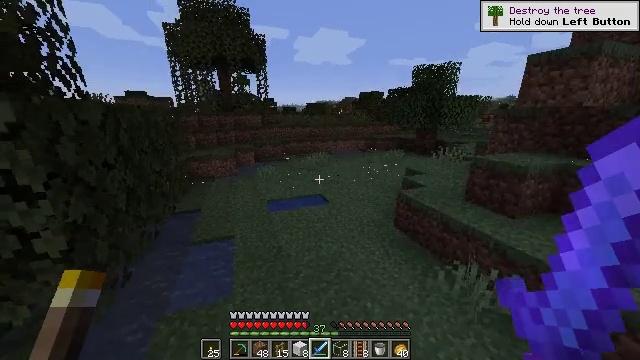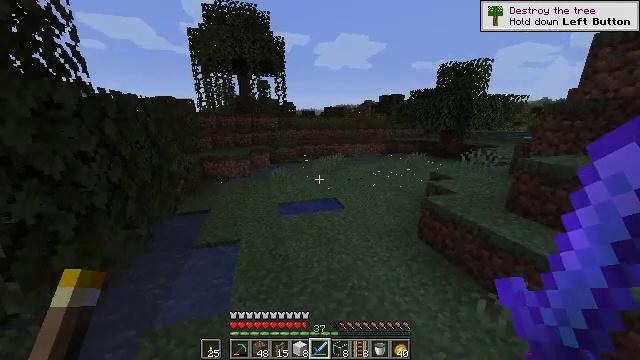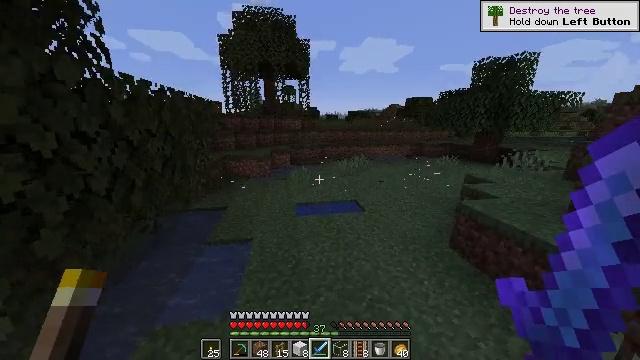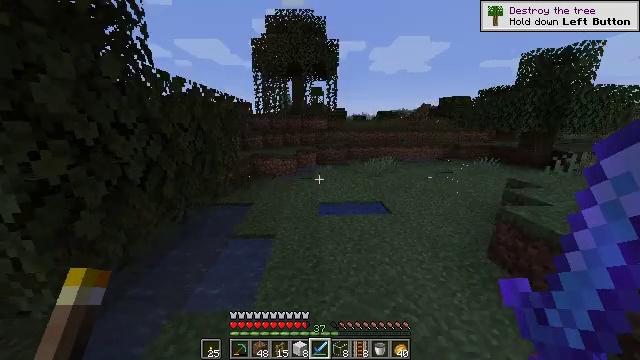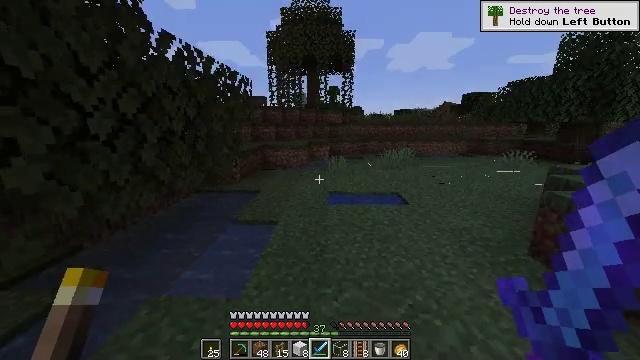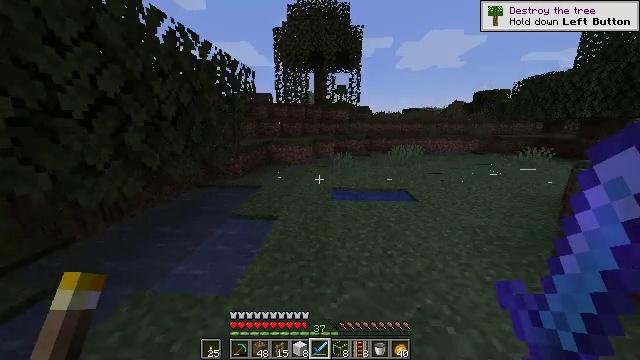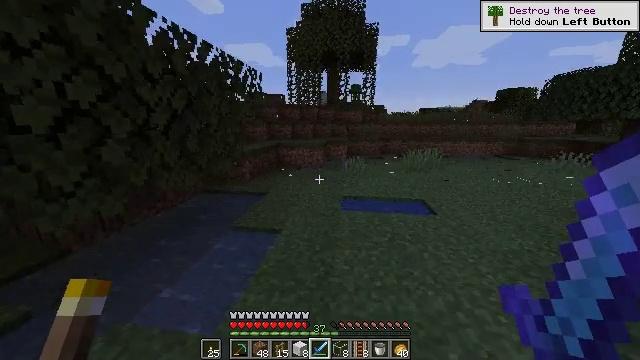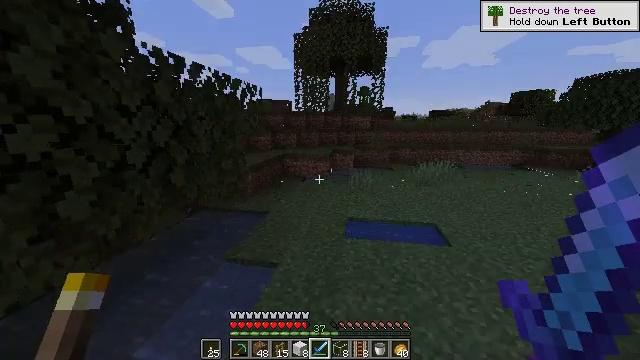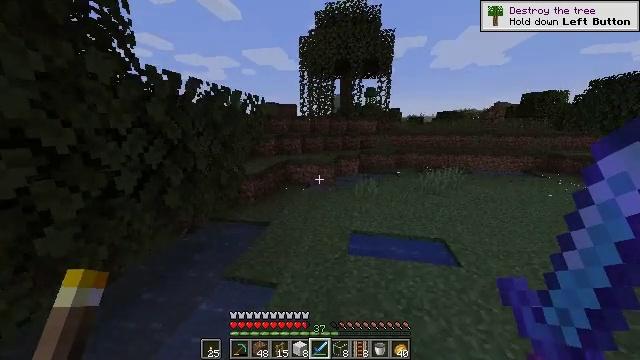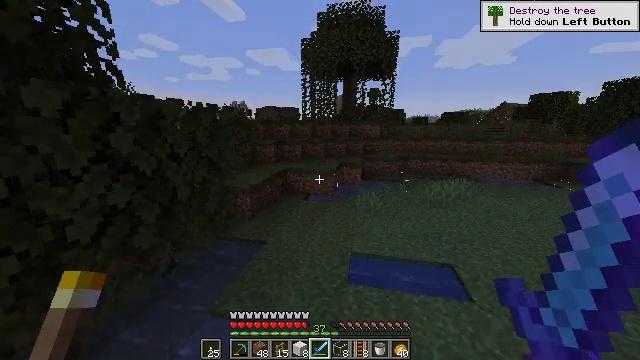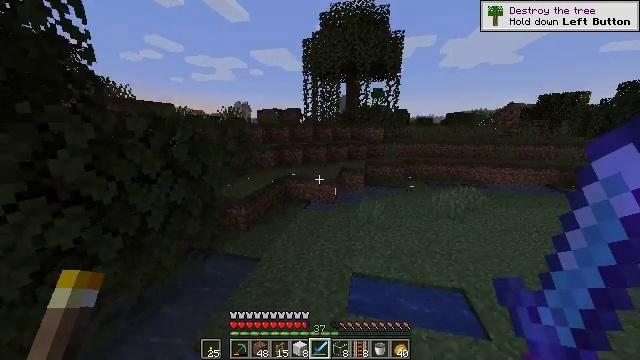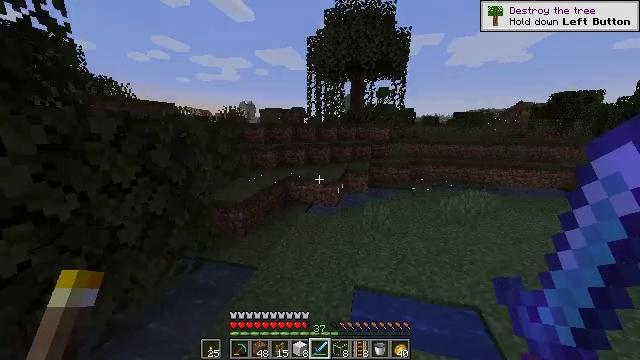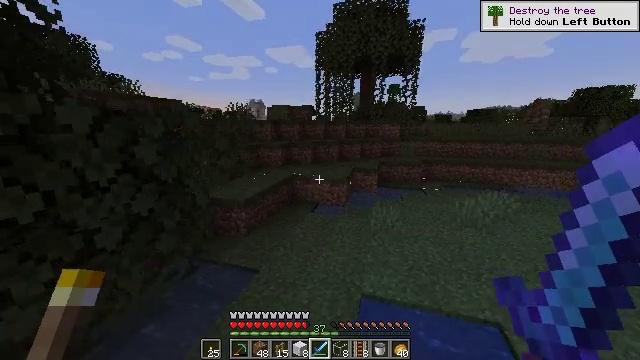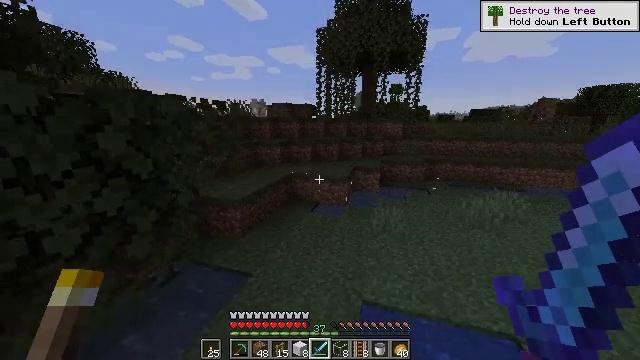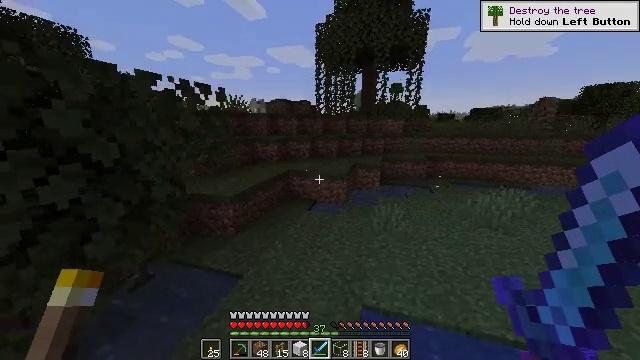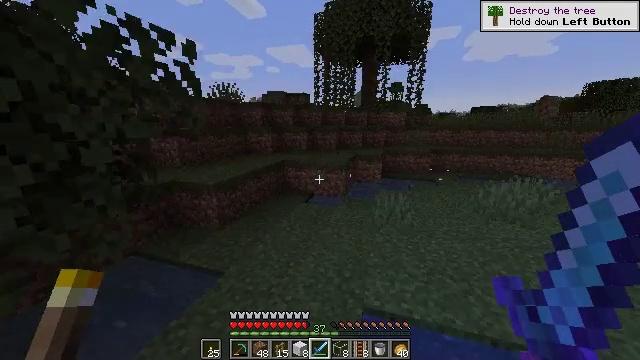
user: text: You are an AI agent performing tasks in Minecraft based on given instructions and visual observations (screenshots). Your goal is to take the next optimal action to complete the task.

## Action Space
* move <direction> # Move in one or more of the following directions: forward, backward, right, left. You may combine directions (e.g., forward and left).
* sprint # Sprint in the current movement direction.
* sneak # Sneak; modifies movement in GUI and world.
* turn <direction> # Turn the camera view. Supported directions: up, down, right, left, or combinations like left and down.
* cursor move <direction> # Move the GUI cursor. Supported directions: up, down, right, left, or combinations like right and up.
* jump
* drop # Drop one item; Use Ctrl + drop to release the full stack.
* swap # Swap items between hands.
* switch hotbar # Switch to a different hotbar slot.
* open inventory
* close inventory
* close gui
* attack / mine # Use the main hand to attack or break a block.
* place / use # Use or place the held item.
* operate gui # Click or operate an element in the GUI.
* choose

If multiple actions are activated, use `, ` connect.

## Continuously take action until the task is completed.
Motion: motion action
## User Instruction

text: Attack the oak fence to collect it.
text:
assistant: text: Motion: move forward, turn left and up, jump
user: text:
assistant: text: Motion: move forward, turn left and up, jump
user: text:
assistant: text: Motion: move forward, sprint, turn left, jump
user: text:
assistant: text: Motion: move forward, sprint, turn left, jump
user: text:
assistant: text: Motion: move forward, sprint, turn left, jump
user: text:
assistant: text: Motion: move forward, sprint, turn left, jump
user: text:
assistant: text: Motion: move forward, sprint, turn left, jump
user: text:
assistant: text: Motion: move forward, sprint, turn left, jump
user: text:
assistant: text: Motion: move forward, jump
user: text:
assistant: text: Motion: move forward, jump
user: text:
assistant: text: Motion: move forward, turn left, jump
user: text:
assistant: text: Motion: move forward, turn left, jump
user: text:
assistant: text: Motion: move forward, jump
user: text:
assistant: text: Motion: move forward, jump
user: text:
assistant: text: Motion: move forward, jump
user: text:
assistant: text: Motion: move forward, jump
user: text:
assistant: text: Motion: move forward, sprint, turn left, jump
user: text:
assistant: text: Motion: move forward, sprint, turn left, jump
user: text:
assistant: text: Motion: move forward, sprint, turn left, jump
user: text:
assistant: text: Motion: move forward, sprint, turn left and down, jump
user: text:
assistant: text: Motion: move forward, sprint, turn left, jump
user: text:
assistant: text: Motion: move forward, turn left, jump
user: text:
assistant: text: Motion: move forward, turn left, jump
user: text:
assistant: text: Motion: move forward, jump
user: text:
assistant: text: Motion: move forward, jump
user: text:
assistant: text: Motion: move forward, turn left, jump
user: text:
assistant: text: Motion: move forward, turn left, jump
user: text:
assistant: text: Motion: move forward, sprint, turn left, jump
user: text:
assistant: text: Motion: move forward, sprint, turn left, jump
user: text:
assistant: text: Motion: move forward, sprint, jump